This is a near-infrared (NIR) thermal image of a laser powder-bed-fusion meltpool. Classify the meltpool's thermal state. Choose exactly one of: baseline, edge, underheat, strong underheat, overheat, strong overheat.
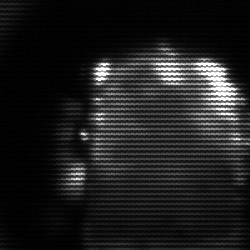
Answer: baseline